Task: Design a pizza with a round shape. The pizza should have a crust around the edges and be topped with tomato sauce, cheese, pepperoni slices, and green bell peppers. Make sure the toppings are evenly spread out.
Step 424:
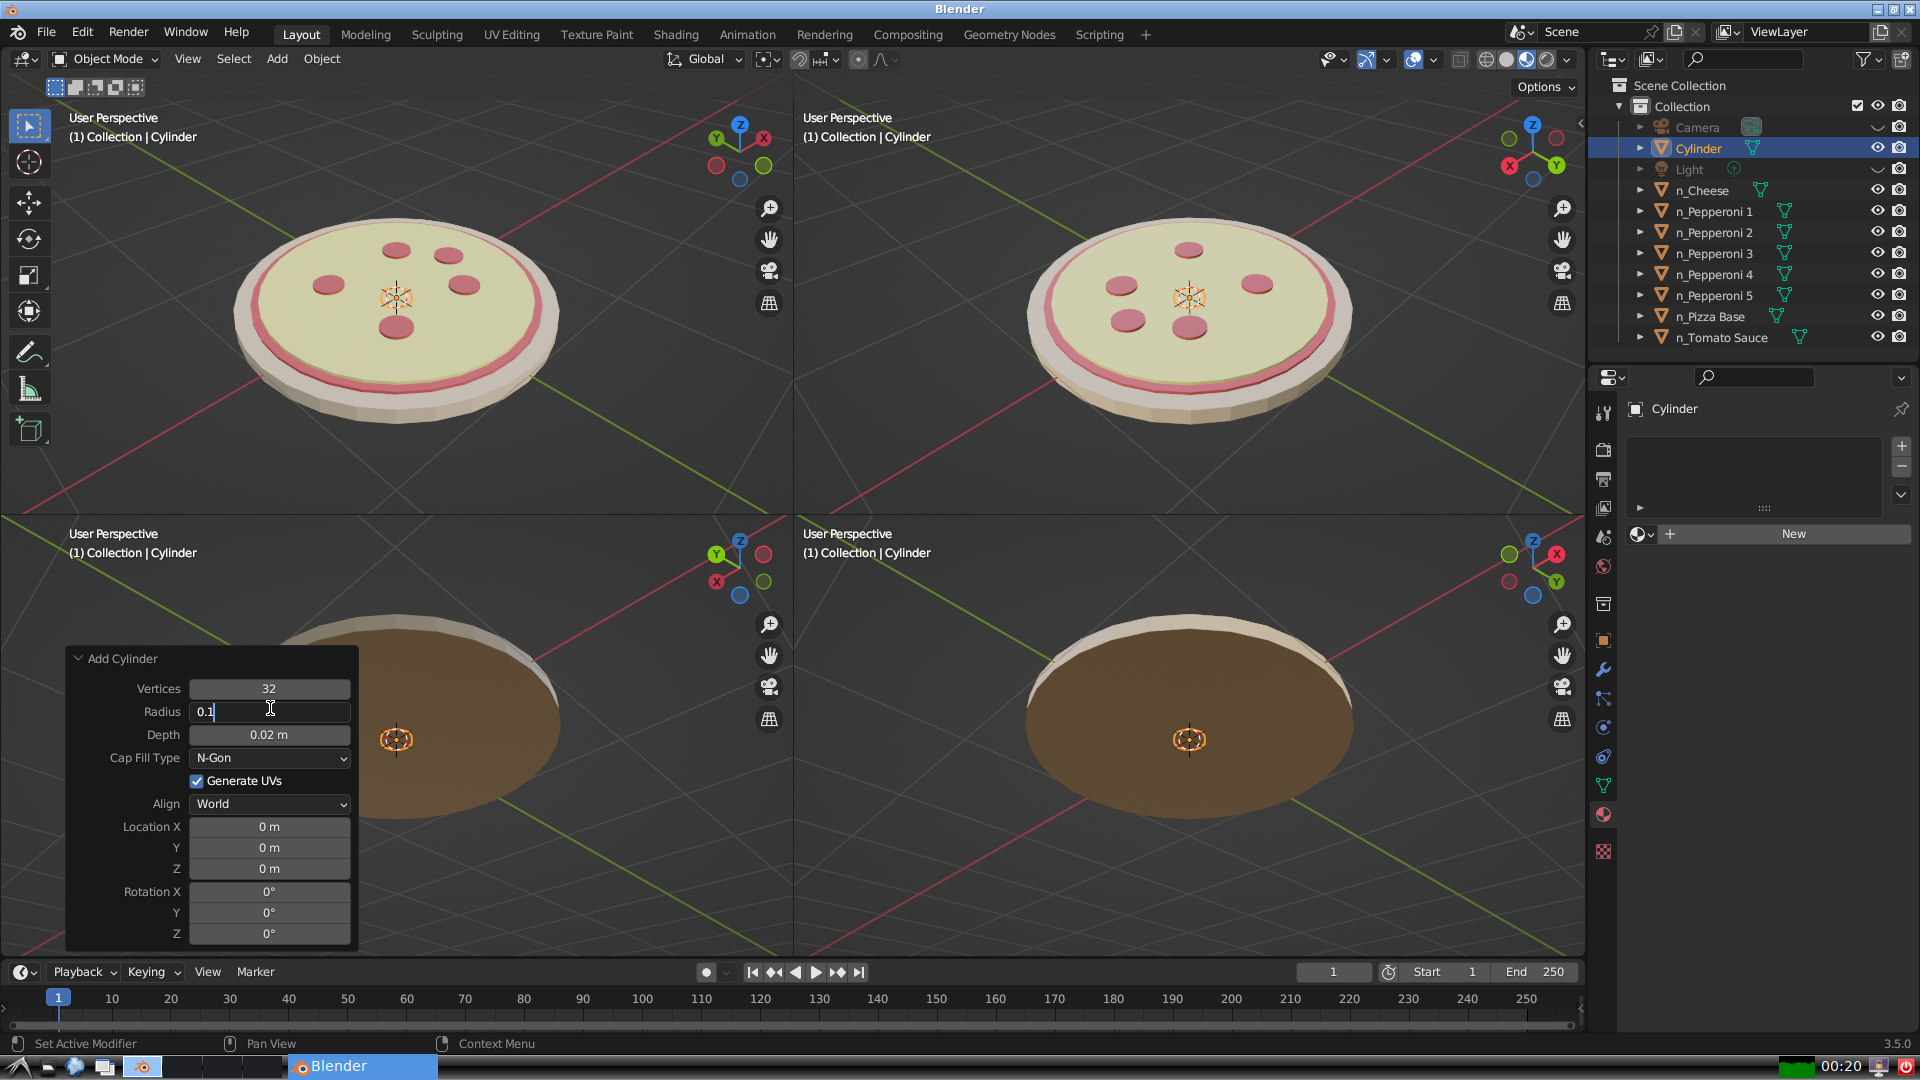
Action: {"key_press": ['Return']}